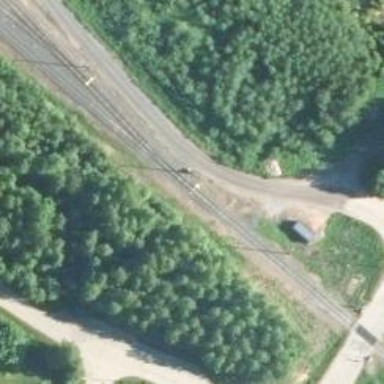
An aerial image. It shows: Continuous railway track.